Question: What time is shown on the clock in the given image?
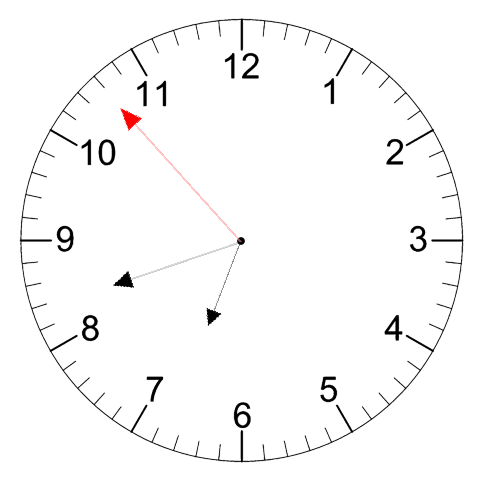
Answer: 06:41:53